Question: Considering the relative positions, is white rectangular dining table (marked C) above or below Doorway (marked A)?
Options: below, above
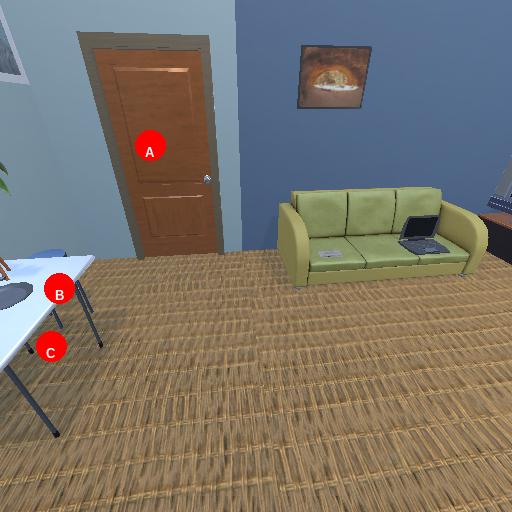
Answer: below